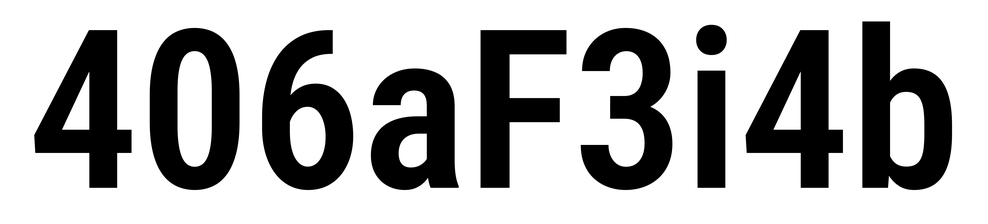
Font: Roboto_Condensed_SemiBold